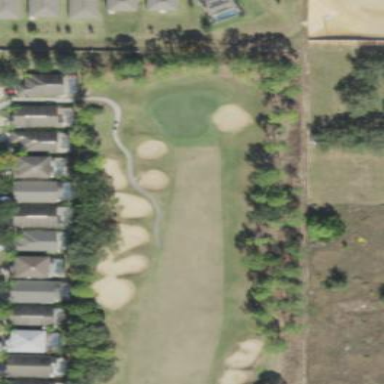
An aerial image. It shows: Golf fairway surrounded by grass.